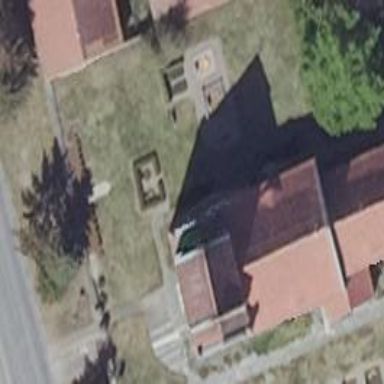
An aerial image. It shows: Church which is place of worship.